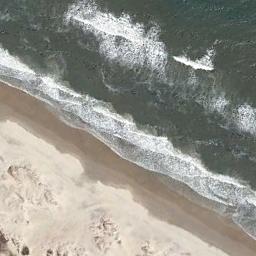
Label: beach